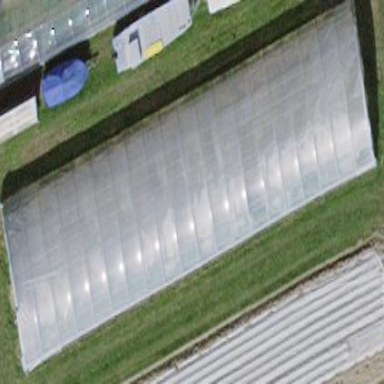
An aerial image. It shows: Greenhouse.